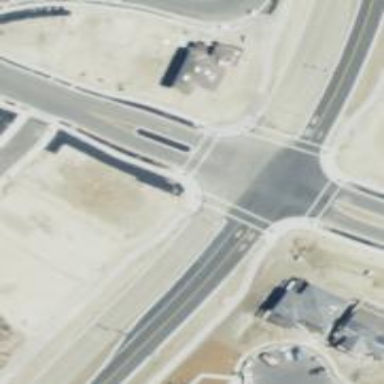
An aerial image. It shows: Marked road crossing.